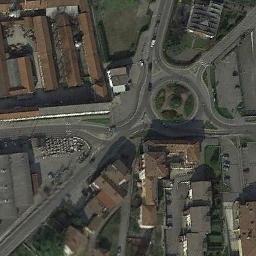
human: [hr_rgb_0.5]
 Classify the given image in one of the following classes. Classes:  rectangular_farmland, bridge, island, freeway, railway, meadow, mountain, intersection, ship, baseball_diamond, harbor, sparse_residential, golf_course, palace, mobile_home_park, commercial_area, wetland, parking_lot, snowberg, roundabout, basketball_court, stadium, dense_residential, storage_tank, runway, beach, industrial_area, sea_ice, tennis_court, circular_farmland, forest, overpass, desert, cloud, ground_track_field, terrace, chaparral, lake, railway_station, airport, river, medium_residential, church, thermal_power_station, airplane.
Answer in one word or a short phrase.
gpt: roundabout